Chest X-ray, PA view. Patient: 54 years old, sex F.
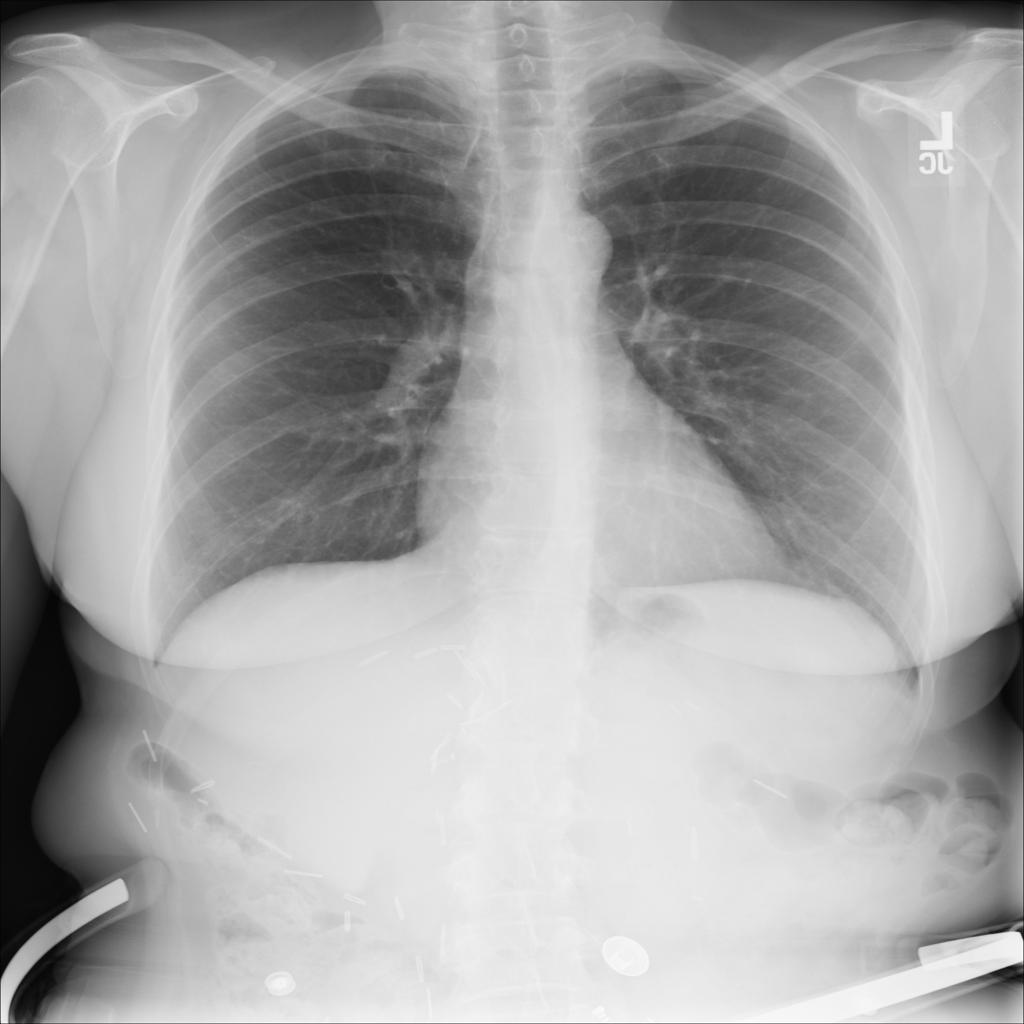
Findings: No Finding